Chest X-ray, PA view. Patient: 61 years old, sex M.
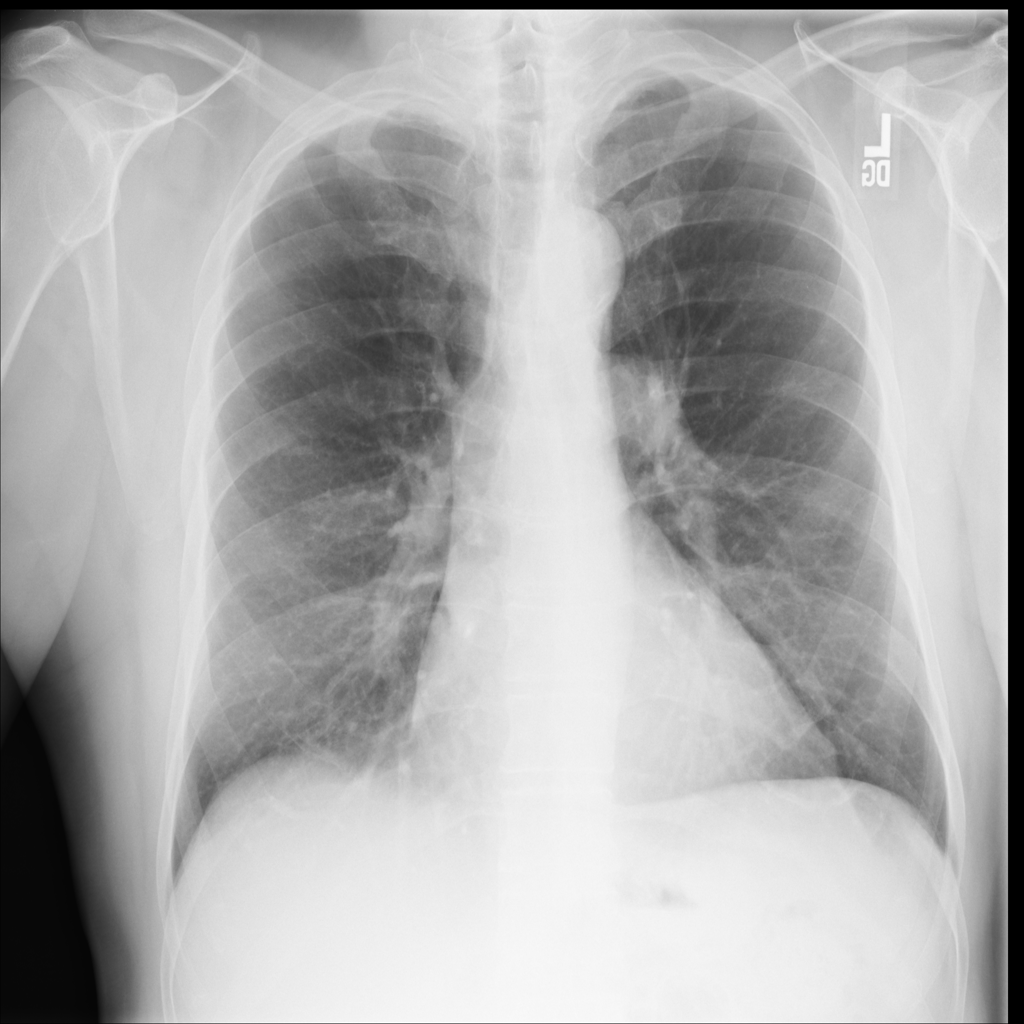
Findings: Pleural_Thickening